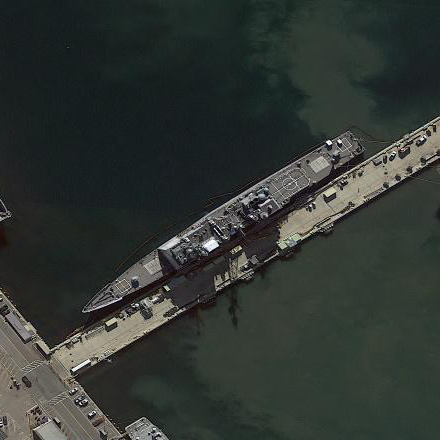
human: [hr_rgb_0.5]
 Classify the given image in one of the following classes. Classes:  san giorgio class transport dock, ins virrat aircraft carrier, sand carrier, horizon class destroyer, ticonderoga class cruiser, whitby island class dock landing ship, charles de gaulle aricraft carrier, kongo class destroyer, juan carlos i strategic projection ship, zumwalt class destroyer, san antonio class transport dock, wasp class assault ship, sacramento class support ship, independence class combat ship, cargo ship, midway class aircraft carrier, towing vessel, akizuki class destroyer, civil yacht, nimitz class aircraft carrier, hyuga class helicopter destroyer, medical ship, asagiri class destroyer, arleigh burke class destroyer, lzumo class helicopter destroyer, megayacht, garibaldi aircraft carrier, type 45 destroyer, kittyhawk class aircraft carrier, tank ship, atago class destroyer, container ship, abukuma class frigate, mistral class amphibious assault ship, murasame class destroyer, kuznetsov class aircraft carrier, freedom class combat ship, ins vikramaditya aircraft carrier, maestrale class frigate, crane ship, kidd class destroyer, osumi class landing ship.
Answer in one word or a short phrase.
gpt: Ticonderoga class cruiser